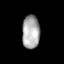
Tissue: lung
Cell type: Endothelial cells
Senescence score: 0.5998
Nuclear area (px): 575
Mean DAPI intensity: 170.177